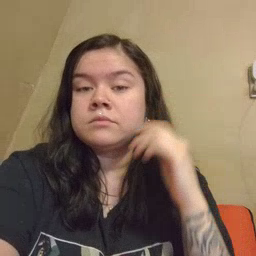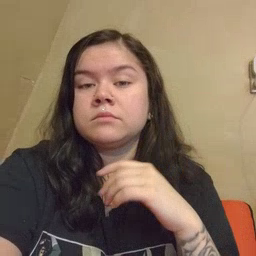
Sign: tree